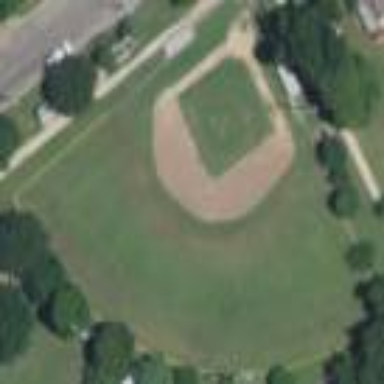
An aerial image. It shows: Baseball pitch for leisure land.